Question: I'm currently building a custom view controller container for my iOS project and I nearly understand what I'm doing. The one thing I'm stuck on is how do you (properly - aka not a hack) add a view controller in PART of the Parent controller's frame. See how there are multiple view controllers/views in the email app? How does one build a custom controller container that designates the location of such sub-view controllers? How do you properly add such a controller? I'd like to know the "correct" way as designated by apple (best practice).

EDIT: After looking at this some more I was thinking a possible way would be to create views with custom sizing and then push those to the parent. Is this the correct way?
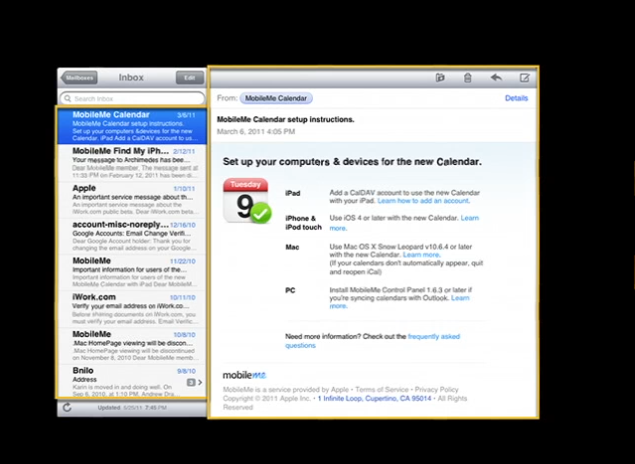
Answer: You sort of answered it yourself. The view you have as an example uses a 'UISplitViewController' to show two separate views (left and right). Each of those views has a view controller that owns it. Note that the left side includes all of the view, like the search, nav bar, and toolbar. So just create two separate view controllers and add them to a 'UISplitViewController' and you should be golden! The views themselves are created however you normally create views. Storyboards, NIBs, or in code works.